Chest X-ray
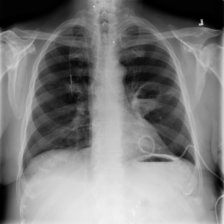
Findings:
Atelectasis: negative
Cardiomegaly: negative
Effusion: negative
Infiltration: negative
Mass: negative
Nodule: negative
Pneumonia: negative
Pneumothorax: negative
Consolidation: negative
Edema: negative
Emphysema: negative
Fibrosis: negative
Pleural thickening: negative
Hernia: negative